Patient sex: F
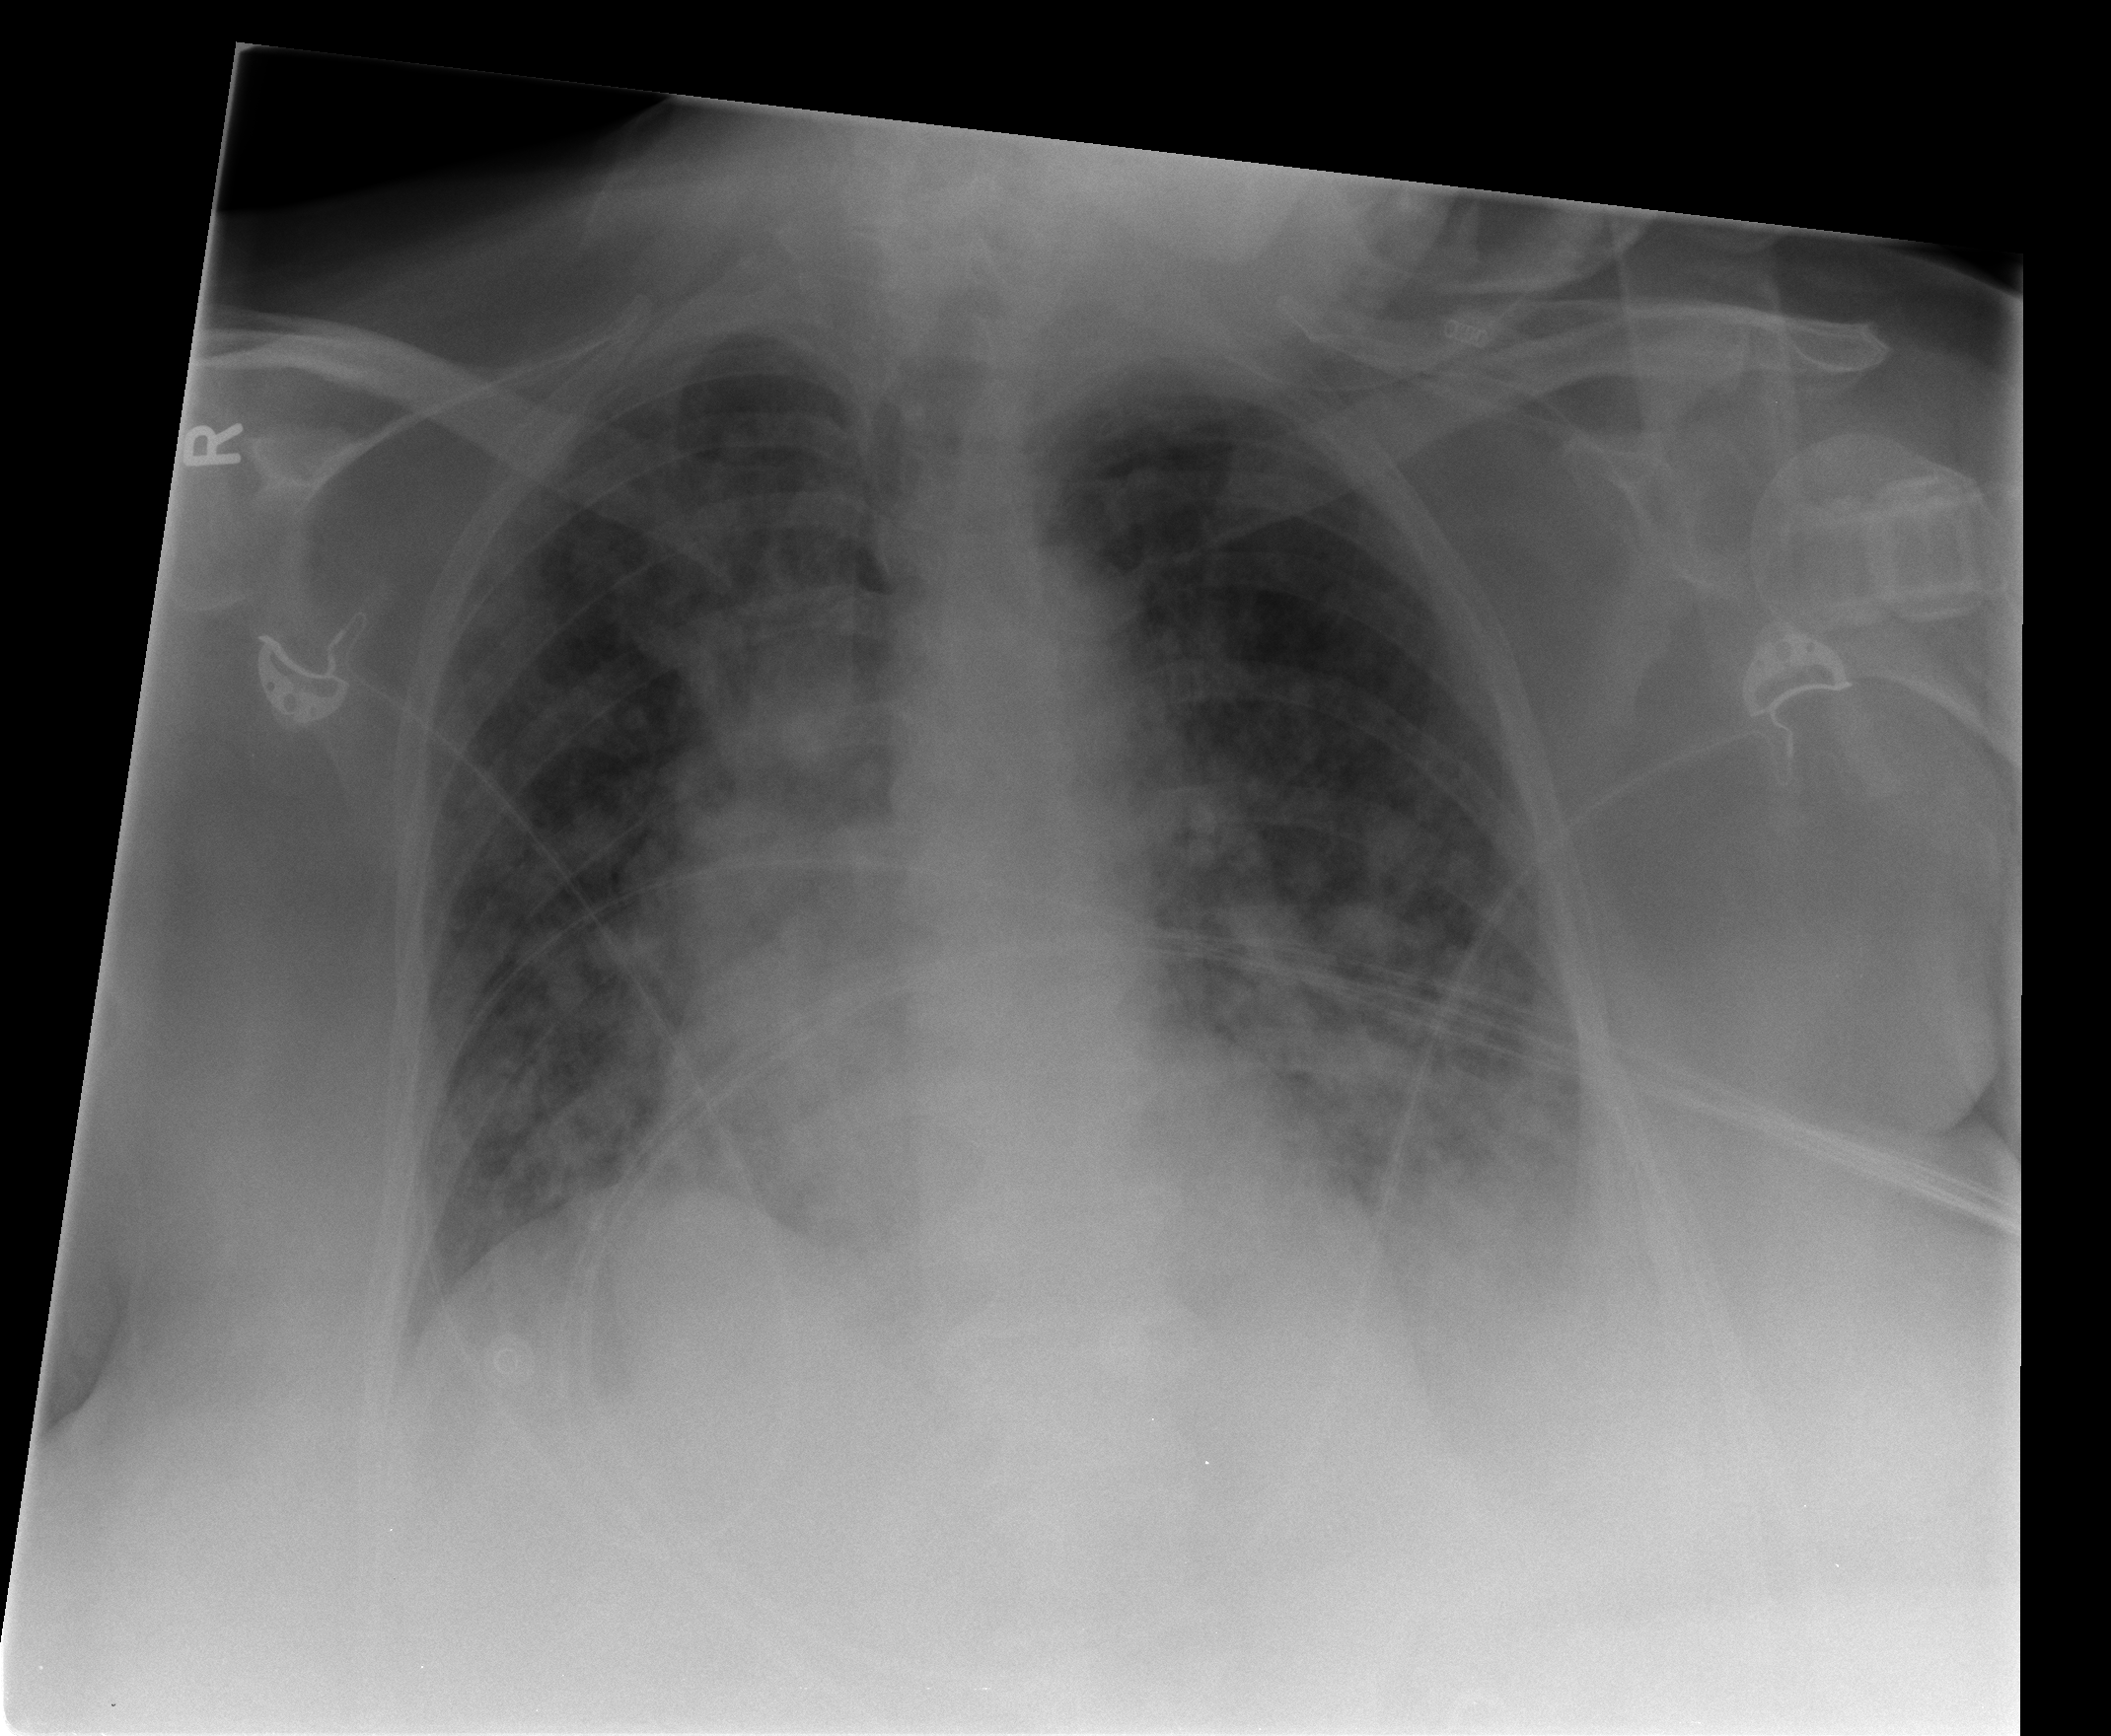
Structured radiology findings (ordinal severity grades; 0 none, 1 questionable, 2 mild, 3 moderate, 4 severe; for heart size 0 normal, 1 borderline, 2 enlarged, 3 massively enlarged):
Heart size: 0
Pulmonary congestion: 1
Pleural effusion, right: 0
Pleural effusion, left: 2
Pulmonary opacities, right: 3
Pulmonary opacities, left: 3
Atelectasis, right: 2
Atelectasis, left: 2